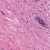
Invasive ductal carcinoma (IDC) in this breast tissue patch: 0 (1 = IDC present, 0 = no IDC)